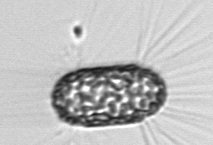
Label: Corethron_hystrix